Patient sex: M
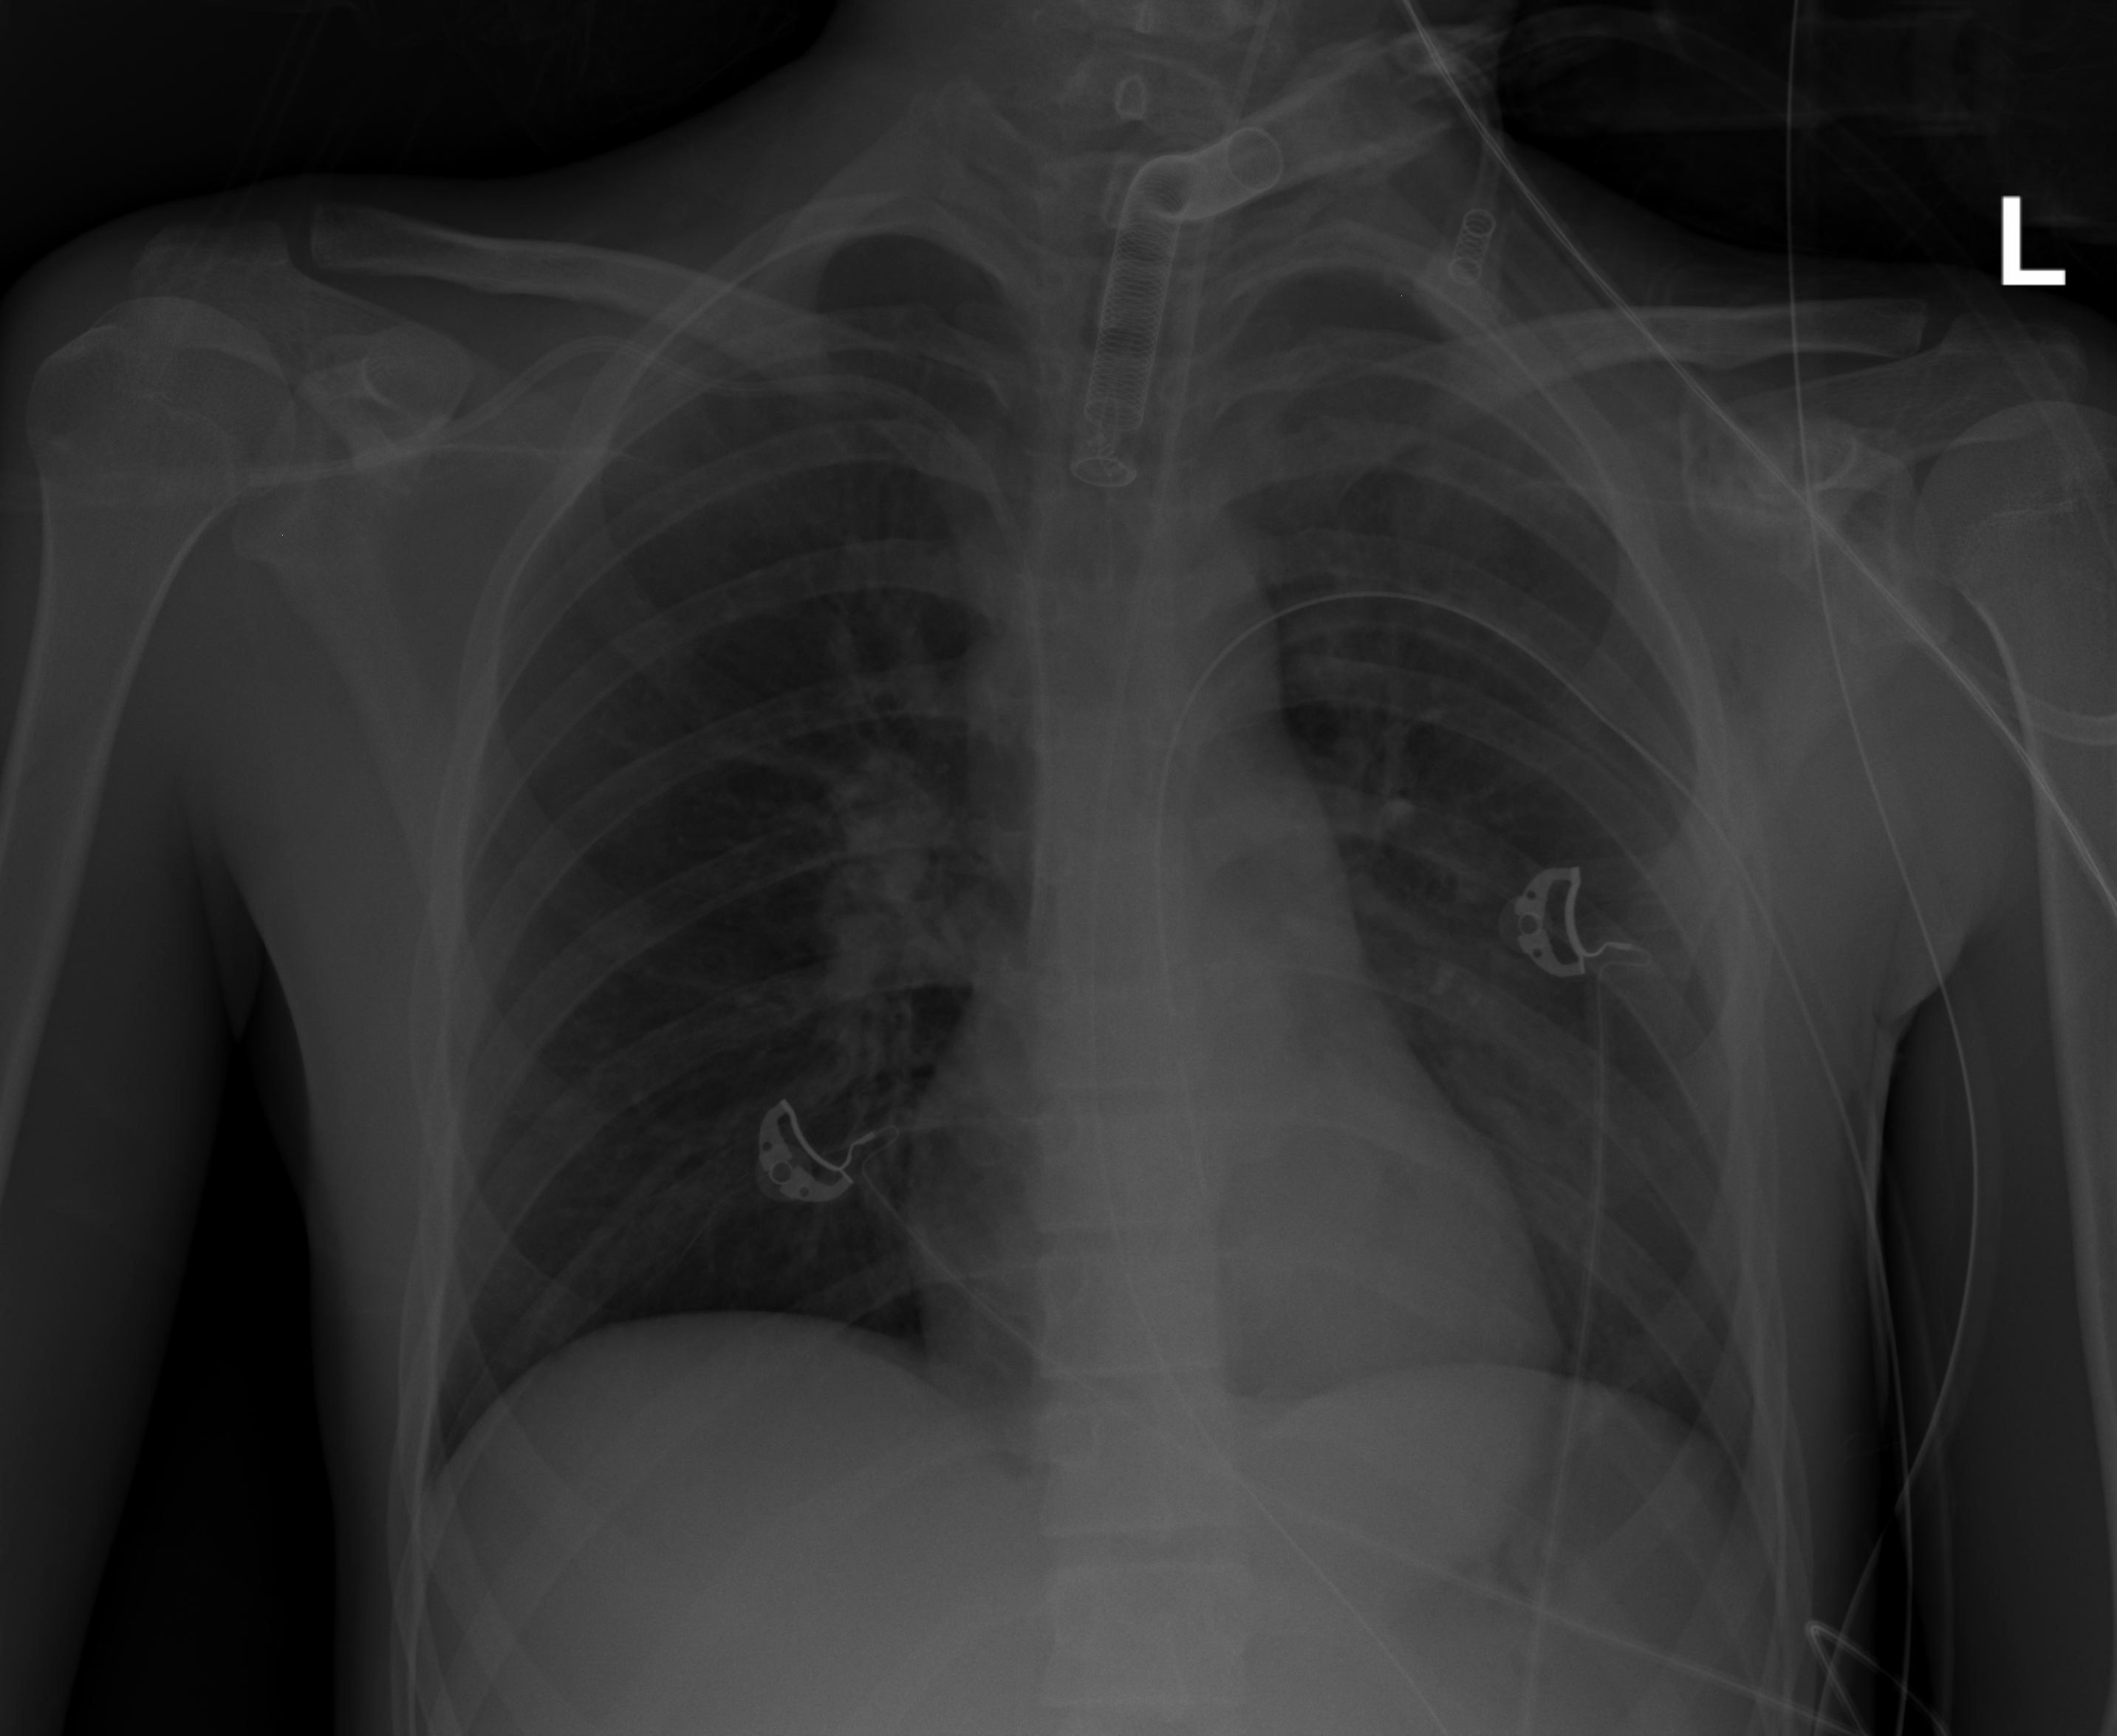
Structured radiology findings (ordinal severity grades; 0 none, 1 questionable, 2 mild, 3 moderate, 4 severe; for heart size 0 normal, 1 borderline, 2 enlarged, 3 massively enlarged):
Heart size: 0
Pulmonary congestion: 0
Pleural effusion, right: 0
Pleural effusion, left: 0
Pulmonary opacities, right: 0
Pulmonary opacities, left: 0
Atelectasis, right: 0
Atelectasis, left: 2